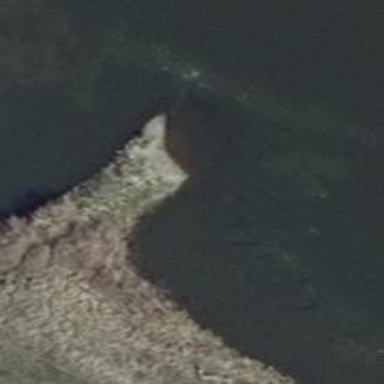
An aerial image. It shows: Breakwater structure.